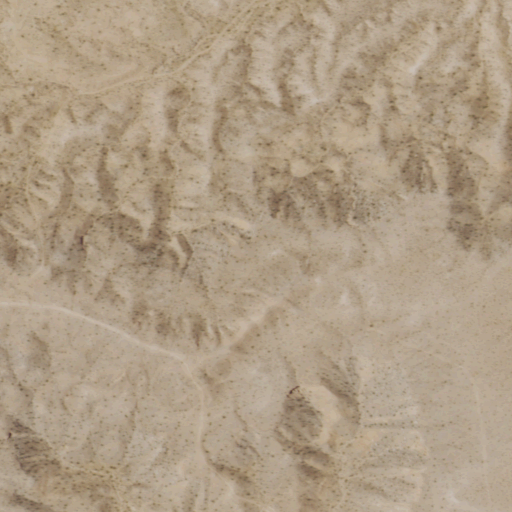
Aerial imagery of mountain in Nevada named Virgin Hill containing only grassland